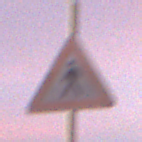
Verkehrszeichen: FussgaengerRechts
Umgebung: Outdoor, Urban
Tageszeit: SunriseSunset
Wetter: PartlyCloudy
Licht: Natural
Jahreszeit: NotSpecified
Kontrast: MediumContrast